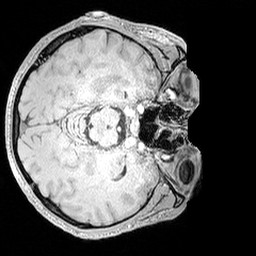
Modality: MP2RAGE
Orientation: axial
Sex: male
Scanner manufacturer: siemens
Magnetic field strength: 3 T
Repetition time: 5 s
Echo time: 0.00292 s